Interaction volume radius: 10 \u00c5
Interaction volume height: 25 \u00c5
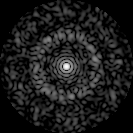
Disorder parameter: 0.8342